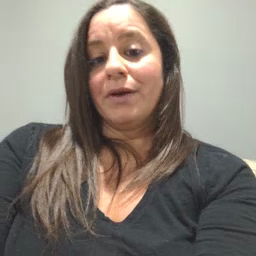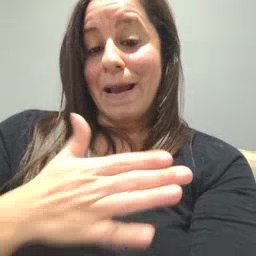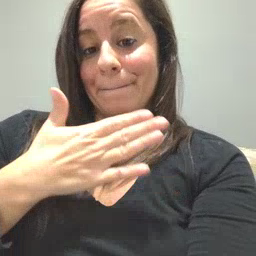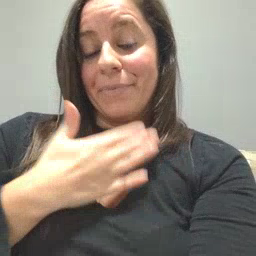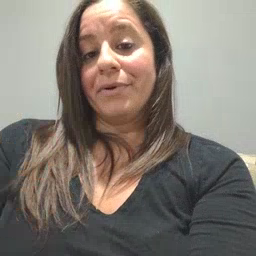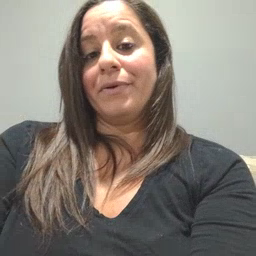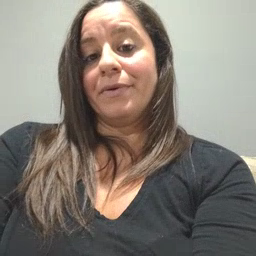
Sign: happy